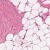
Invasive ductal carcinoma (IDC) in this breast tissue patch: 0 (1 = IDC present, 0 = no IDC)